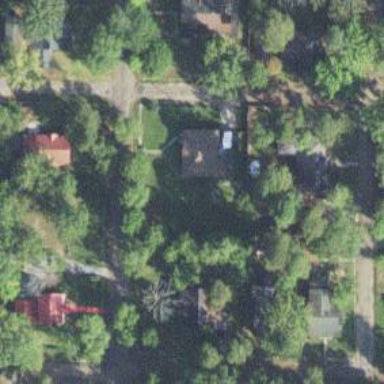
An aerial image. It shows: Park located in historic district.